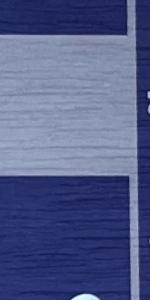
Label: Empty